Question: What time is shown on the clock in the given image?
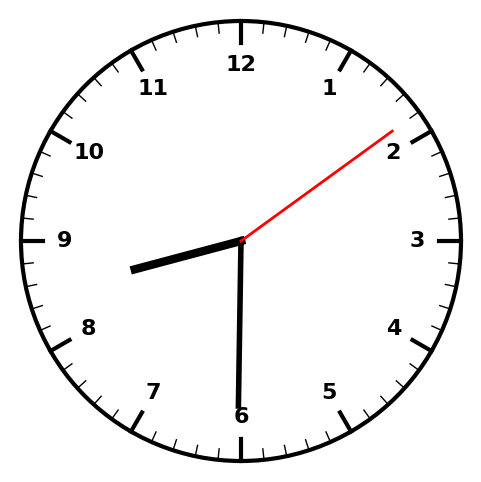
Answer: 08:30:09